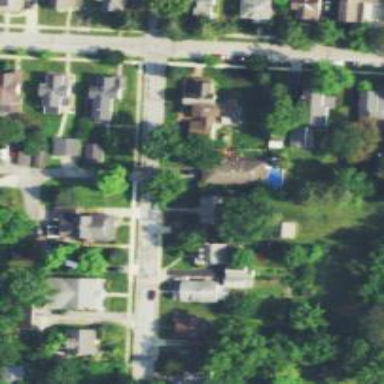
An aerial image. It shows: Alley classified as service road.